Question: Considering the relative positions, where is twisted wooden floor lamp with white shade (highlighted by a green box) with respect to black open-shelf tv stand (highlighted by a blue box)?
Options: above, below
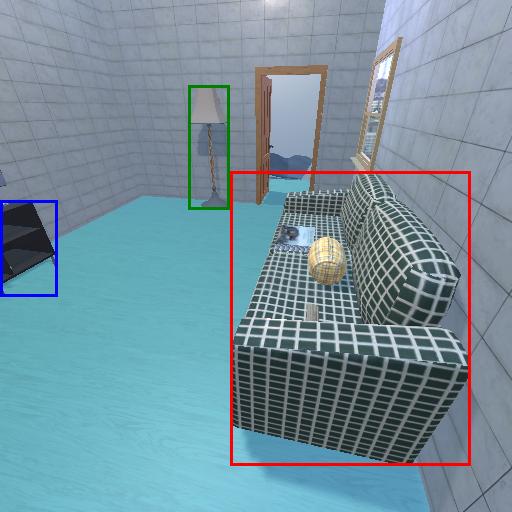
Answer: above